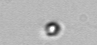
Label: nanoplankton_mix